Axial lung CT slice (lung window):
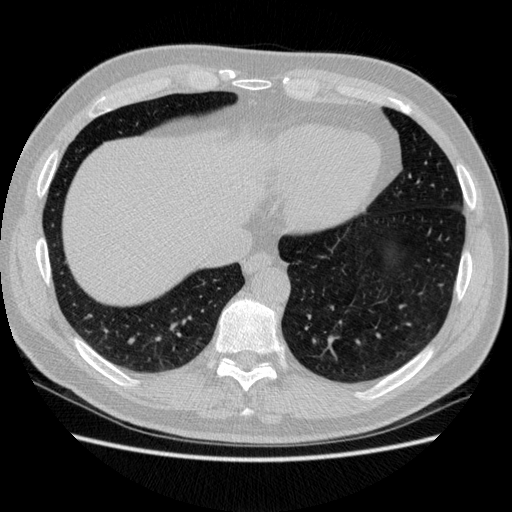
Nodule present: no